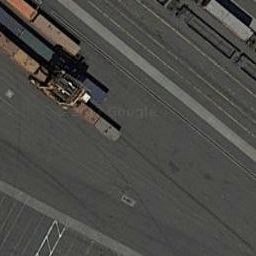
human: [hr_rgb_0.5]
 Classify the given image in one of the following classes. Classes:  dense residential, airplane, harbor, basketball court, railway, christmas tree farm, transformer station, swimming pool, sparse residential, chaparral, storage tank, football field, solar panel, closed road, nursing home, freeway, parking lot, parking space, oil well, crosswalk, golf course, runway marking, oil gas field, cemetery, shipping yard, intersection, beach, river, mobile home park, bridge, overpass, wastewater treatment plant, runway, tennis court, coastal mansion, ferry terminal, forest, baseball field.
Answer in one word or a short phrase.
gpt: shipping yard